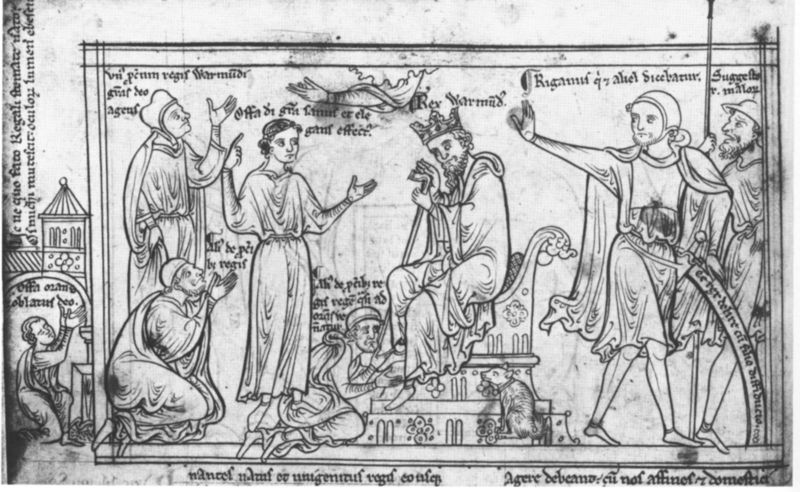
Titel: Das Leben der Offas, Gesta Abbatum Sancti Albani, Liber Additamentorum
Künstler: Matthew Paris
Institution: London, British Library
Schlagwörter: gott, hand, himmel, mann, umhang, weiß, frauen, menschen, stadt, blumen, frau, grau, männer, schwarz, zeichnung, haus, hund, tier, leute, ornament, arm, bibel, diener, falten, bild, hände, gewand, krone, stock, turm, füße, schrift, küssen, umrisse, stab, figuren, könig, lanze, papst, thron, buch, abschied, druck, radierung, stich, seite, illustration, text, buchstaben, knien, beschriftung, worte, herrscher, tron, ritter, pergament, gotisch, hilfe, mittelalter, krieger, krönung, bittsteller, bettler, anbeten, anbetung, hofdame, wachen, bitten, kniefall, waschung, winken, latein, wörter, fürbitten, buchmalerei, evangelium, gnade, codex, sprache, untertan, stundenbuch, verabschiedung, verabschieden, edelleute, hand gottes